Field crop: maize
Growth stage: 2
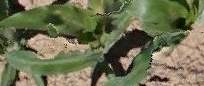
Species: maize